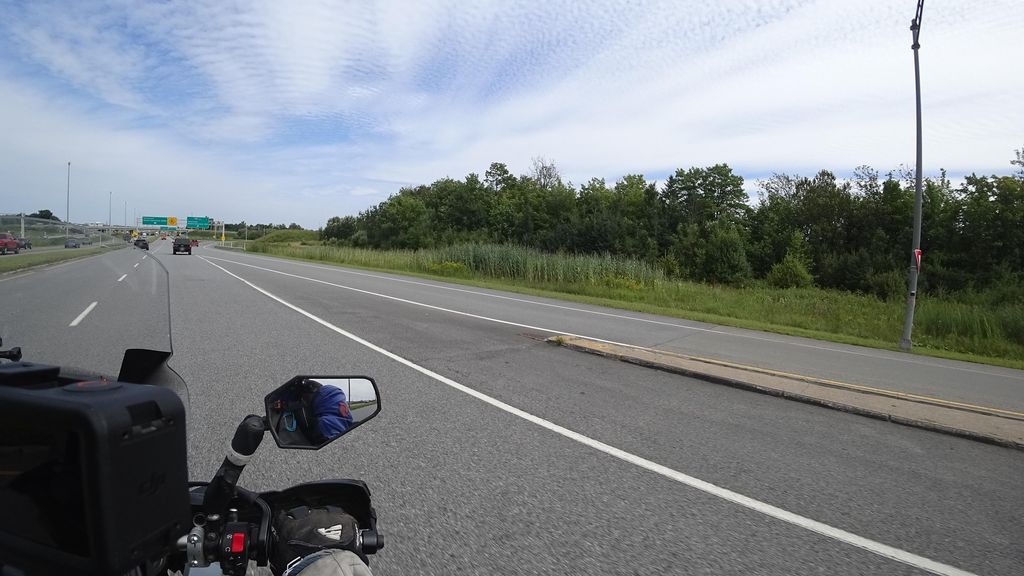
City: quebec_city